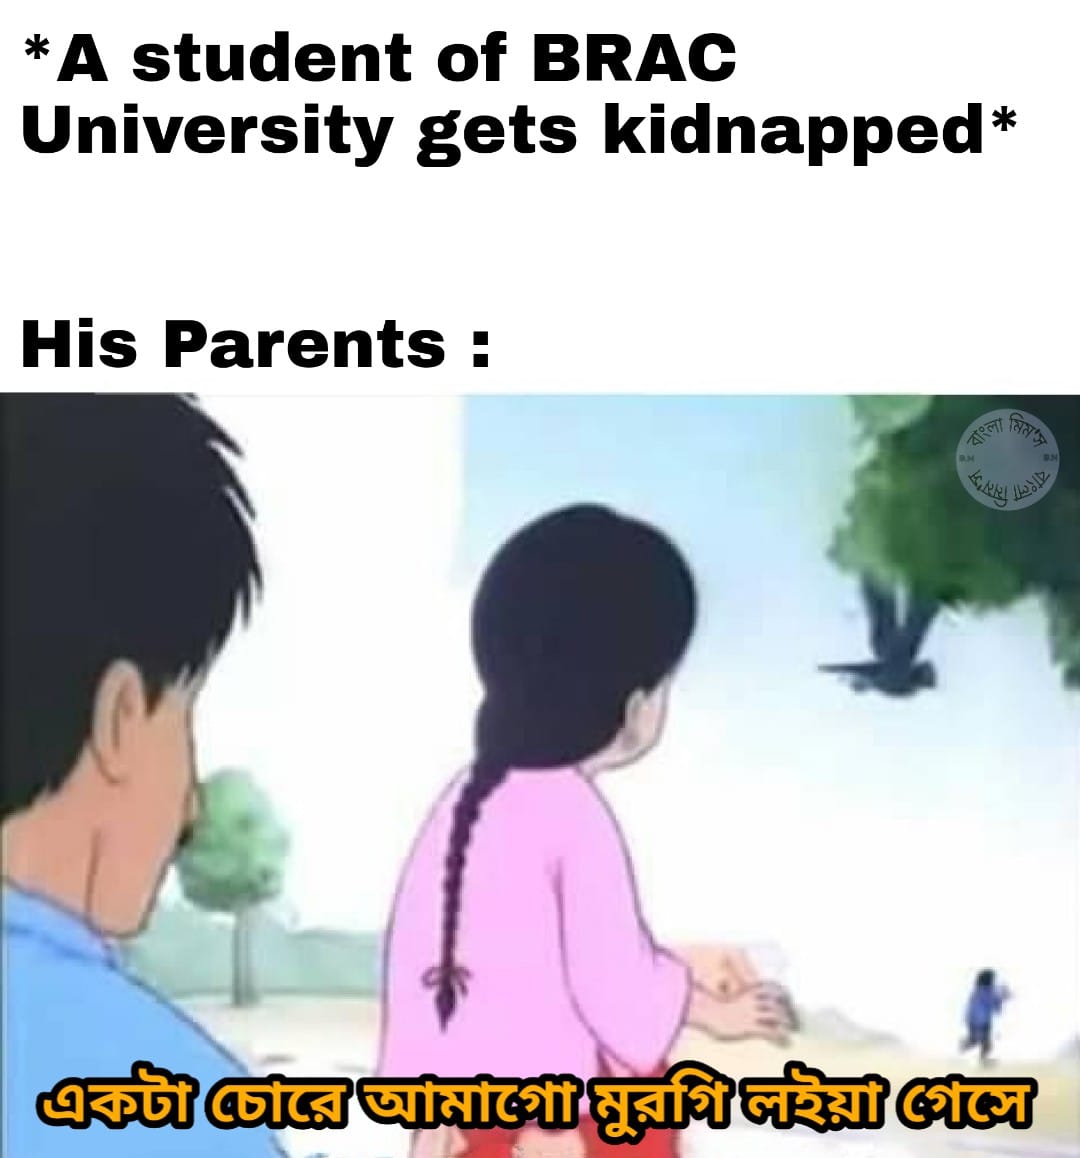
Caption: *A student of BRAC University gets kidnapped*   His Parents: একটা চোরে আমাগো মুরগি লইয়া গেসে
Label: hate